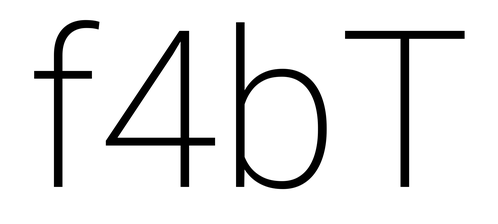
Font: Roboto_ExtraLight